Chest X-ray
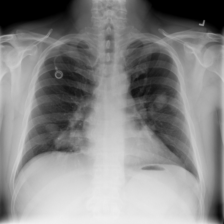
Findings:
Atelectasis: negative
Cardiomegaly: negative
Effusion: negative
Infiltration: negative
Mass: negative
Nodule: positive
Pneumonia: negative
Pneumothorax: negative
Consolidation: negative
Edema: negative
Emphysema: negative
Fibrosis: negative
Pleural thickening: negative
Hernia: negative